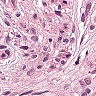
Metastatic tissue present: yes